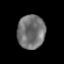
Tissue: prostate
Cell type: Myeloid cells
Senescence score: 0.3613
Nuclear area (px): 916
Mean DAPI intensity: 114.301